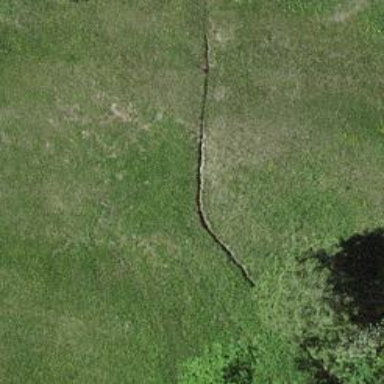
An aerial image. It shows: Ditch in the surroundings.